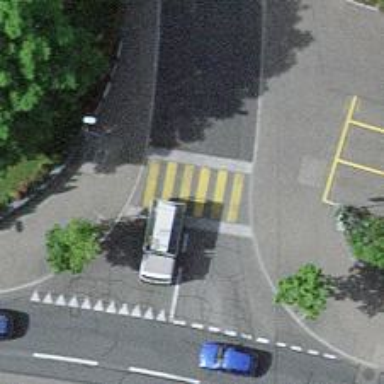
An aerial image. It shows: Marked crossing on the road.